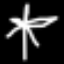
Label: palm tree